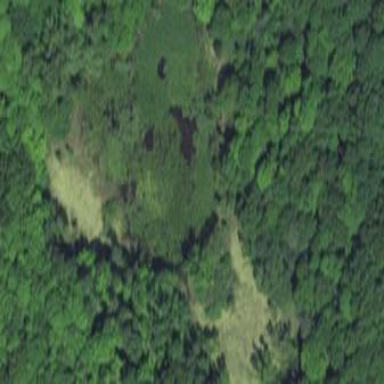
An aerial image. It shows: Marsh wetland.